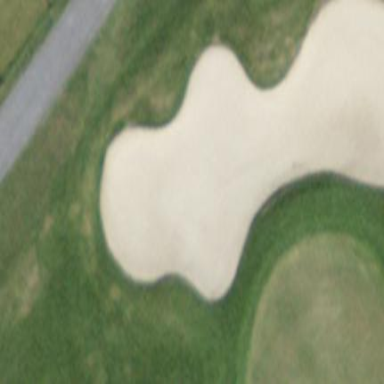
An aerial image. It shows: Golf bunker filled with natural sand.